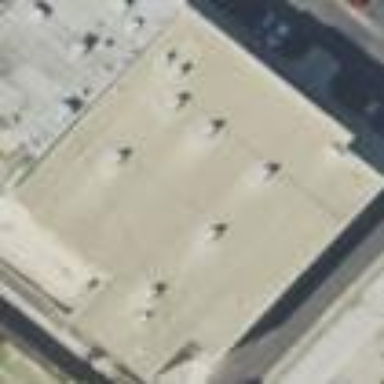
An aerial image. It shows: Retail building.